Question: I recently was trying to upgrade my react-native app to use react-native 0.5.0 and firebase. According to this <URL> the react-native sockets are working and the full firebase sdk should be available.
I was previously using <URL>.
Since upgrading to I now am getting this error

When looking at the issues on the react-native repo I came across this <URL>
@stephenplusplus says he pushed a bunch of buttons and activated magic. Any idea what he is referencing??
There is also this other SO question <URL>
Any help on understanding the issue between using badfortrains with firebase-debug and the newest version of react-native with firebase would be appreciated.
I don't know if I am implementing something incorrectly or if the article mentioned above is a bit overzealous.
Thoughts???
Thanks.
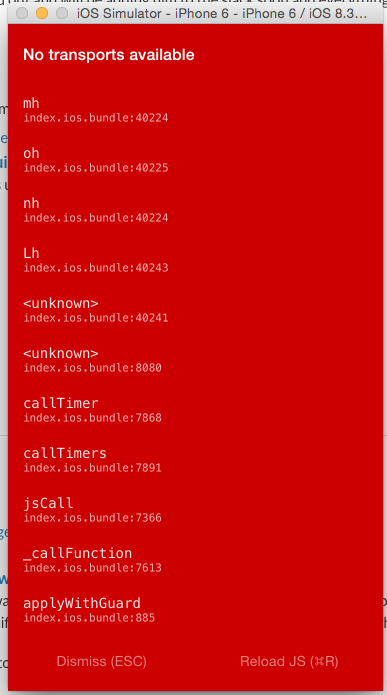
Answer: Oddly enough starting a new project from scratch using the react-native-cli generator I was able to copy and paste all of my components over to the new project and have everything work perfectly.
I am not sure where the problem is but I will assume for now that there is an issue with the xcode project settings when trying to upgrade. Despite cleaning the project, resetting xcode to default settings, removing all derived data, restarting the package bundler, nothing worked until I created a new project.
This should prove there is nothing wrong with the JavaScript frameworks but rather it is some obscure xcode project setting. I will continue to look for a solution other than spinning a new project but for now it works.